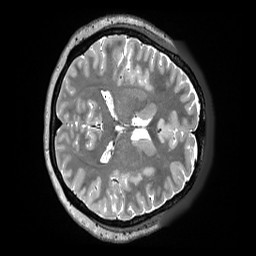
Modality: T2w
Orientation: axial
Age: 36
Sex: female